Field crop: tomato
Growth stage: 1
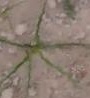
Species: cyperus